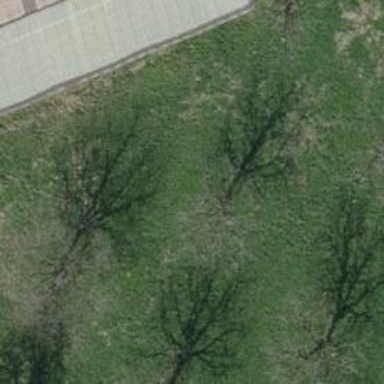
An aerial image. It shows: Single tag "natural: tree."